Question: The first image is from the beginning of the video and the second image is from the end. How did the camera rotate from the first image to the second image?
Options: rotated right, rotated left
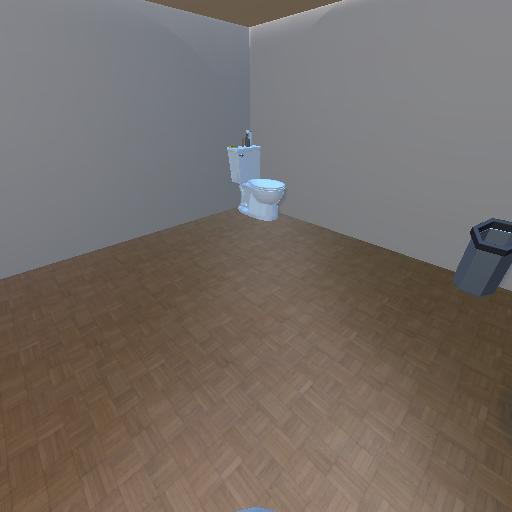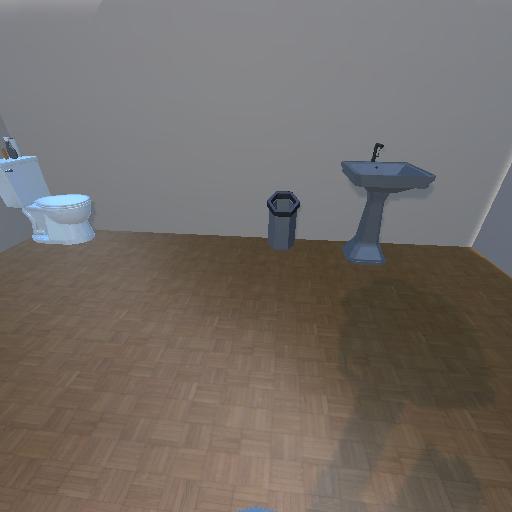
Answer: rotated right